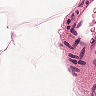
Metastatic tissue present: no